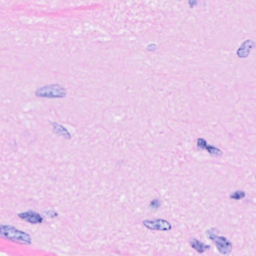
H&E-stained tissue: Breast